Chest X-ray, PA view. Patient: 30 years old, sex M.
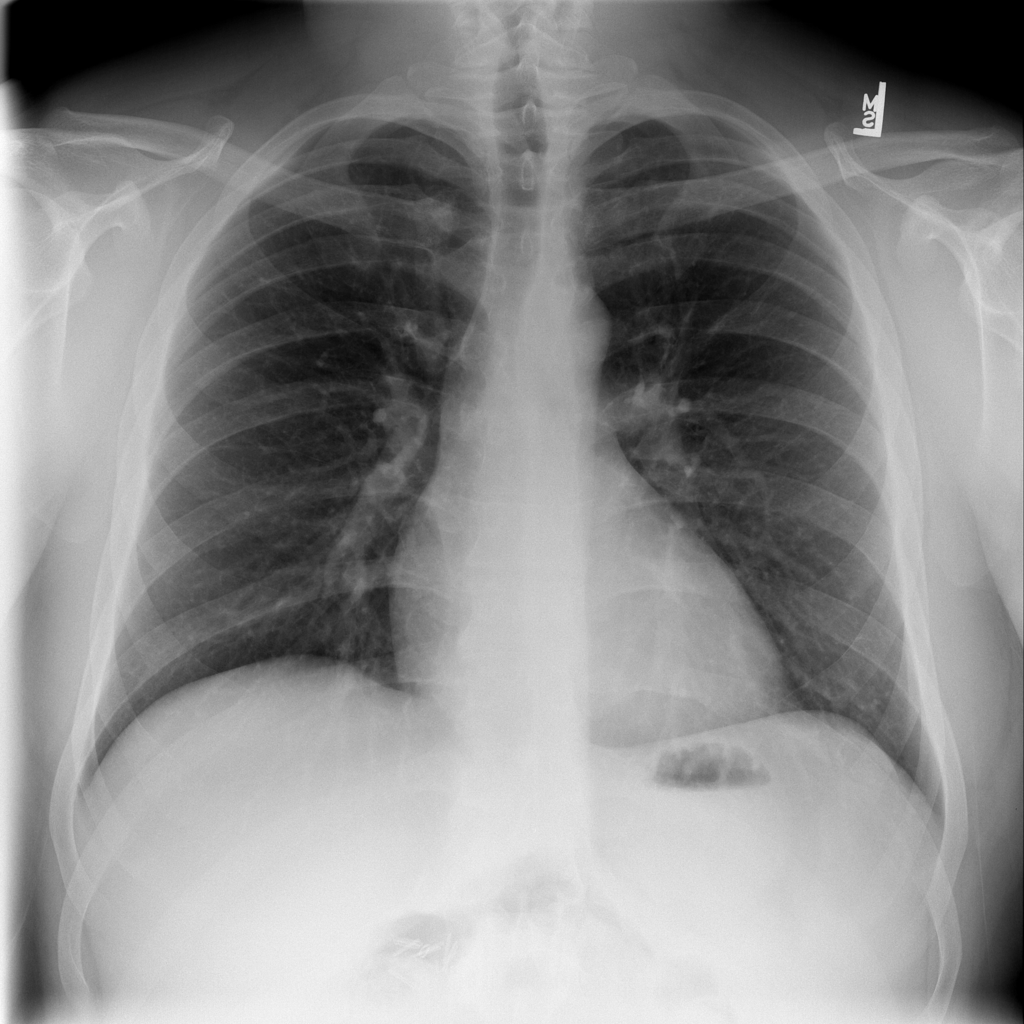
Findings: No Finding